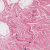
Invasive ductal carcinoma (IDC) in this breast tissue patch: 0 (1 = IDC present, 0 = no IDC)